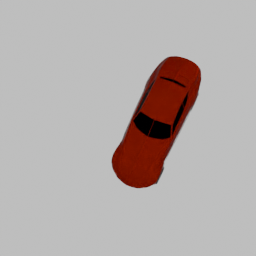
Label: mechanical